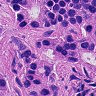
Metastatic tissue present: yes